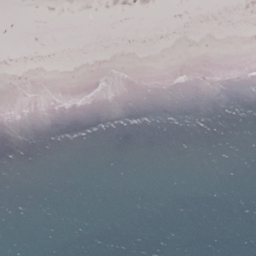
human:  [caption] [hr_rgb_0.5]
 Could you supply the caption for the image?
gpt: It is a peaceful white sand beach .

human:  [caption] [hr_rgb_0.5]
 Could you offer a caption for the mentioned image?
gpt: It is a peaceful beach with crystal clear waters .

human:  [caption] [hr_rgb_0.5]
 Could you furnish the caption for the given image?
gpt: This is a beach with greenish-blue sea and white sands .

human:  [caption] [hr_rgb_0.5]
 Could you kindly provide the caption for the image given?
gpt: The sand beach is peaceful and quiet .

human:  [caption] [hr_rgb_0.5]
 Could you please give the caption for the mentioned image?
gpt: A peaceful white beach with greenish-blue waters .